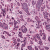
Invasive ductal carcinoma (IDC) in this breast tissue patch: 1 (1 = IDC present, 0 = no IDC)